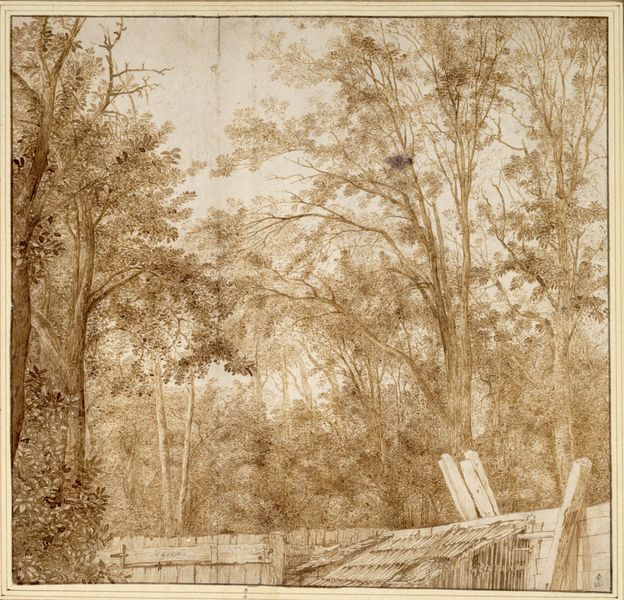
Titel: Bäume hinter einem Bretterzaun
Künstler: Cornelis Hendriksz. Vroom
Standort: Wien
Institution: Albertina, Wien
Schlagwörter: baum, blätter, himmel, laub, aquarell, bäume, landschaft, äste, braun, holz, zeichnung, ausblick, dach, zaun, wand, ast, natur, pfähle, stamm, zweige, busch, gitter, hütte, wald, garten, mauer, latten, lattenzaun, farblos, sepia, stämme, balken, bretter, tor, pfosten, tusche, geflecht, druck, stich, fleck, geäst, rinde, blattwerk, stall, knick, schindel